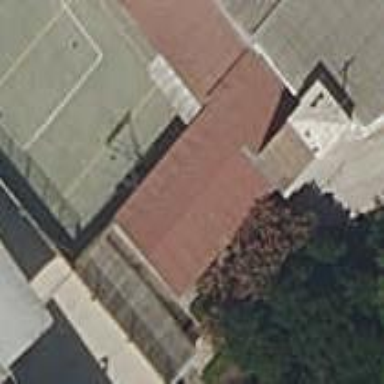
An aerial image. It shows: School.